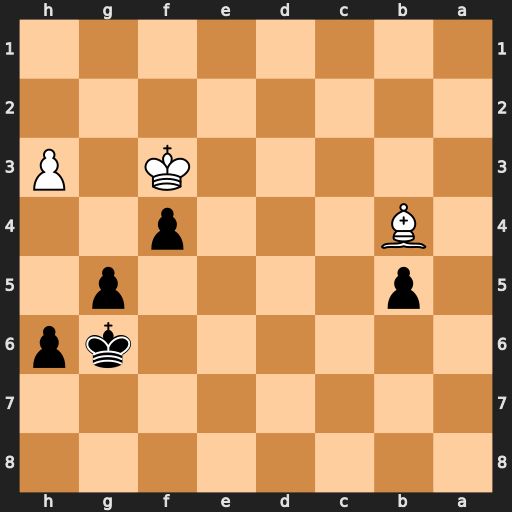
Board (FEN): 8/8/6kp/1p4p1/1B3p2/5K1P/8/8
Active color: b
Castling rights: -
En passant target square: -
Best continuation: Kf5 Bf8 h5 h4 g4+